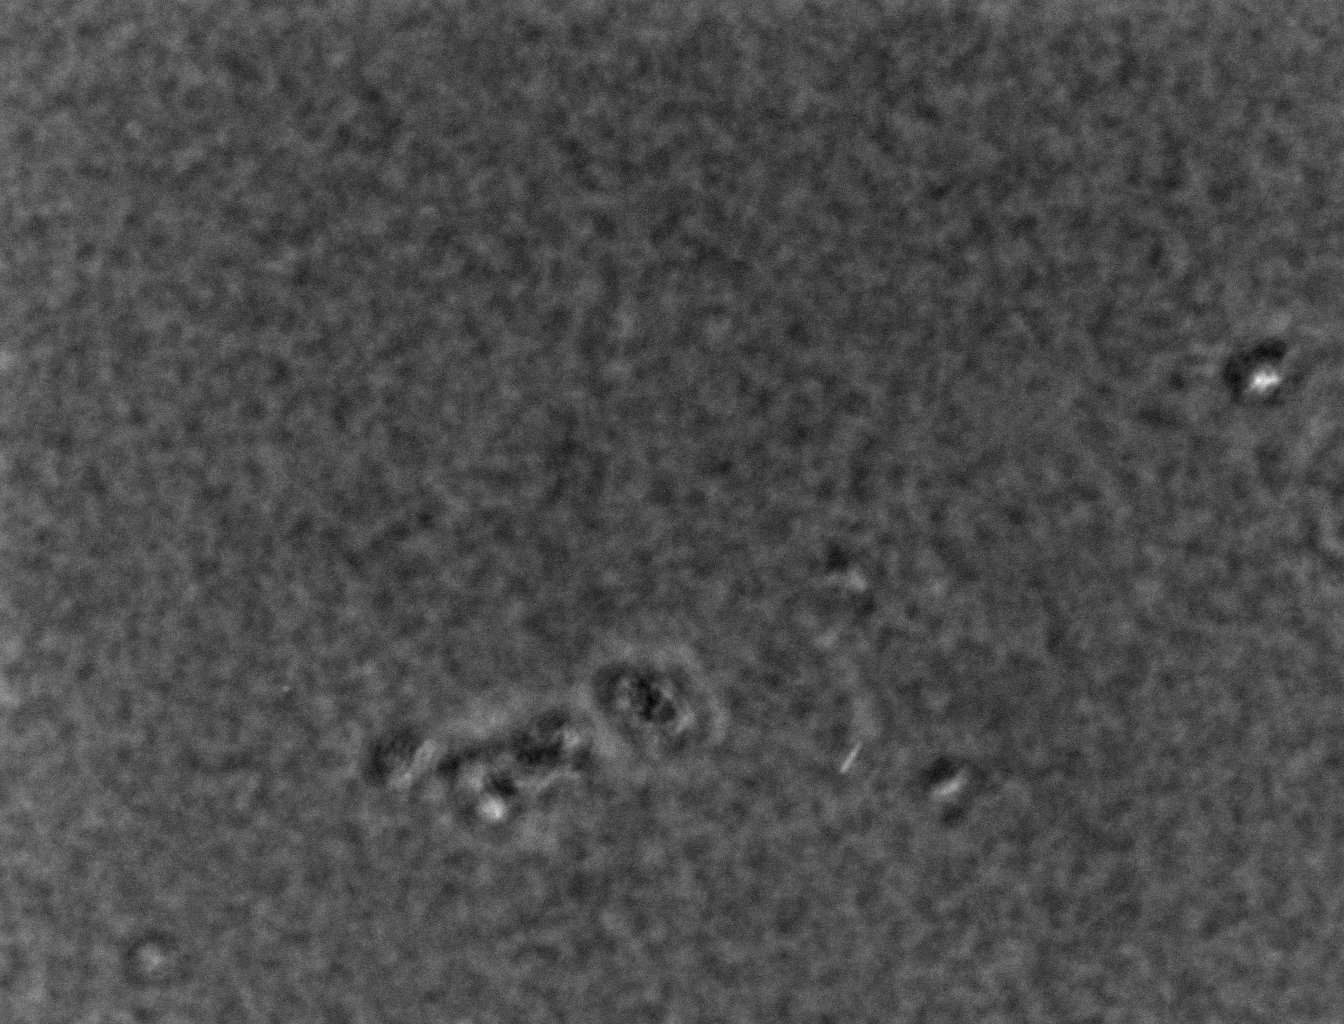
Defocused phase contrast microscopy, 60x objective, 3 h incubation